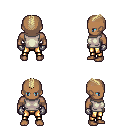
a pixel art fantasy rpg character, male body template, human, dark skin, white sleeveless shirt, gold greaves, white blonde short mohawk hairstyle, metal gloves, four views (front, back, left, right), 2x2 character sprite sheet, small pixel art, hard edges, no anti-aliasing